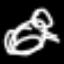
Label: frog